CT reconstruction: vmi40
Segmentation target: lesions
Patient: M, age 58
ISS stage: Stage 1
Metal implant: no
Axial slice:
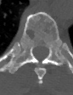
Sagittal slice:
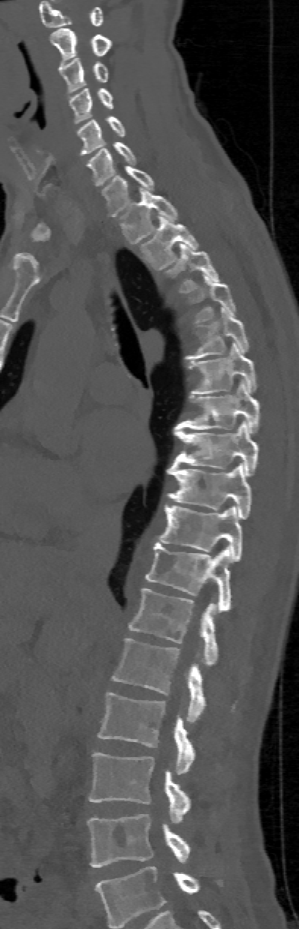